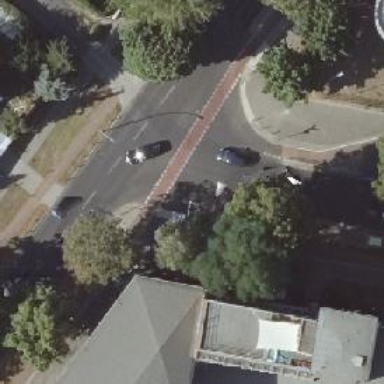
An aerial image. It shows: Unmarked crossing on the road.